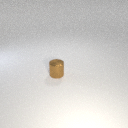
small brown metal cylinder